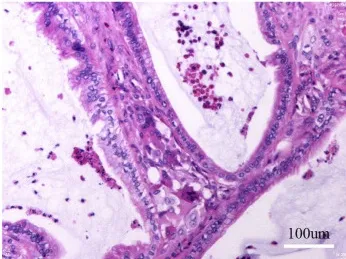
Results of gross specimen, HE staining after the first umbilical nodule resection. : HE staining after the first umbilical nodule resection.
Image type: pathology (h&e)